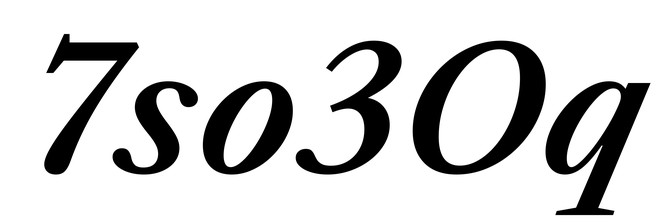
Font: LibreCaslonText-Italic_SemiBold_Italic